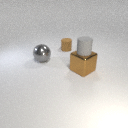
large gray metal sphere behind large brown metal cube